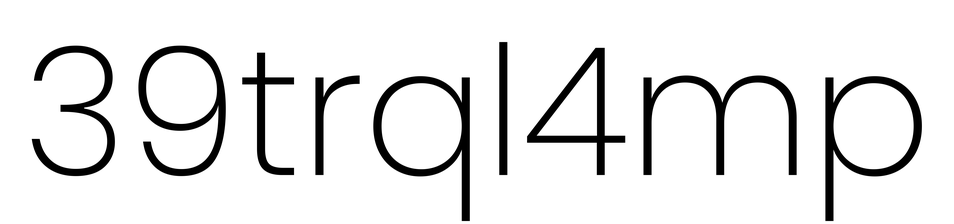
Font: Poppins-ExtraLight